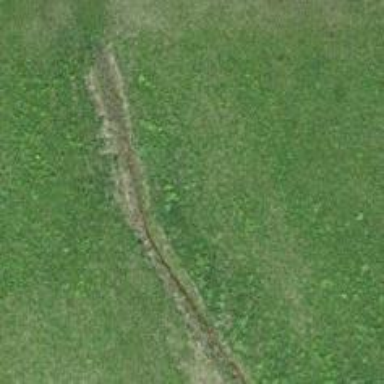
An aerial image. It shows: Ditch in the surroundings.